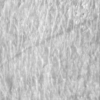
Label: not_dusty